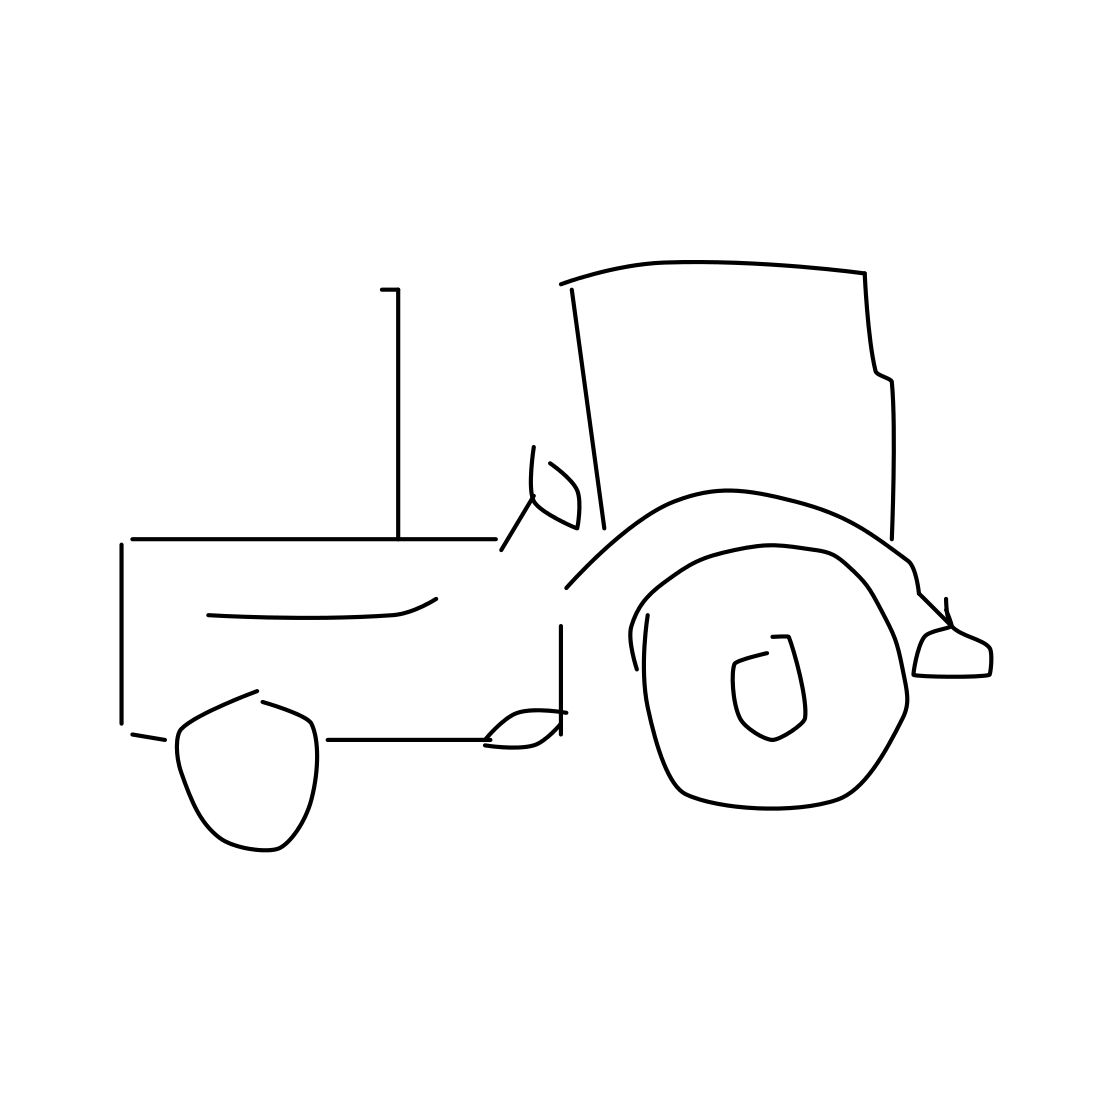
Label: tractor